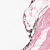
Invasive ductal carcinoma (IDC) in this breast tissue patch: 0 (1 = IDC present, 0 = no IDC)